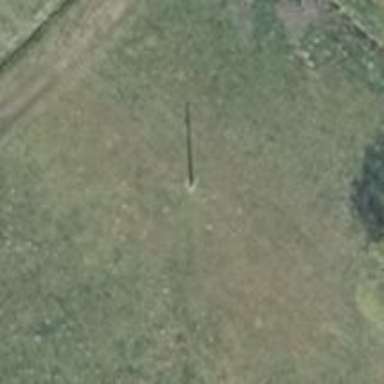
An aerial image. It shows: Power pole.